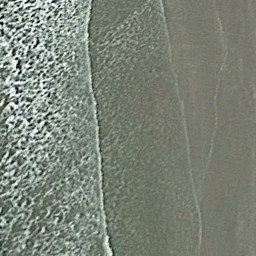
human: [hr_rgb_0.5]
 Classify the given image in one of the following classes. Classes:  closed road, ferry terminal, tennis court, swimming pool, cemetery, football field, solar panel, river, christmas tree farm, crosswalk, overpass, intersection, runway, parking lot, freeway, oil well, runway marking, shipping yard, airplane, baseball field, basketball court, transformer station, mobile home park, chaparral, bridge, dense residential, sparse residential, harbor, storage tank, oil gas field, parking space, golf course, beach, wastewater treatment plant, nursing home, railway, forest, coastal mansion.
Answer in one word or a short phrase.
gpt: beach